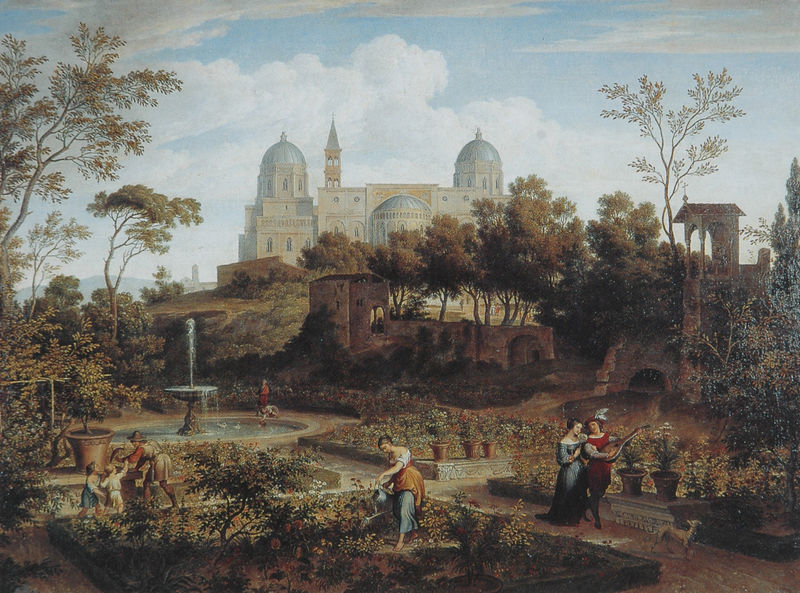
Titel: S. Maria Maggiore vom Garten der Villa Negroni
Künstler: Joseph Anton Koch
Standort: Essen
Institution: Museum Folkwang
Schlagwörter: baum, berg, blau, blätter, feder, himmel, laub, mann, schatten, wasser, weiß, wolken, bäume, frauen, grün, kirchturm, landschaft, menschen, mädchen, ocker, stadt, teich, äste, blumen, braun, fenster, frau, hut, kleid, licht, männer, orange, türkis, dach, gebäude, gras, haus, hund, obst, park, rot, schloss, weg, wolke, beige, leute, architektur, mensch, feld, gräser, häuser, hügel, natur, zweige, busch, büsche, gebüsch, kirche, pfad, sonne, wege, boden, land, paar, musik, musiker, pflanzen, arbeit, brunnen, kinder, turm, garten, kanne, ranken, springbrunnen, vase, blumentopf, schürze, topf, arbeiten, berge, hang, mauer, ziegel, enten, idylle, spazieren, kuppel, böschung, junge, bögen, blumentöpfe, töpfe, pärchen, ruine, burg, kloster, kuppeln, moschee, orient, türme, palast, dom, spaziergang, becken, ruinen, kathedrale, ranke, liebespaar, mauern, mittelalter, kapelle, beet, beete, gemüsebeet, gärtner, rabatte, fontäne, tempel, laute, lautenspieler, mandoline, holt, leier, tontopf, tropfen, musikant, giessen, locus amoenus, vorstadt, burgruine, gartenarbeit, gotteshaus, kuppeö, schöpfen, mäuerchen, giesskanne, schlossgarten, ernten, erzählung, minne, minnesänger, nnen, brunnenbecken, brün, instrumen, gärtnerin, bildgeschichte, gießkannespringbrunnen, wassergießen, wässern, kübelpflanzen, ten, orientalisierend, pflanzen+, #leute, #beet, blau+verblauung